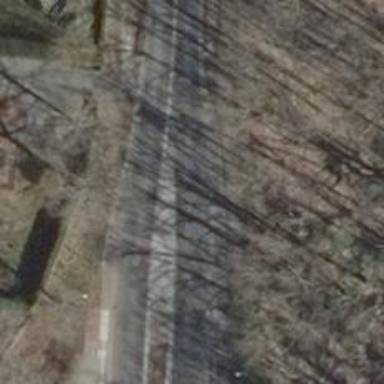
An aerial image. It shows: Secondary road with dedicated lane for cyclists.